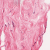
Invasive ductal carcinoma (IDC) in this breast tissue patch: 0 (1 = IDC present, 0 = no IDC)